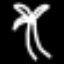
Label: palm tree